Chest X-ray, AP view. Patient: 49 years old, sex M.
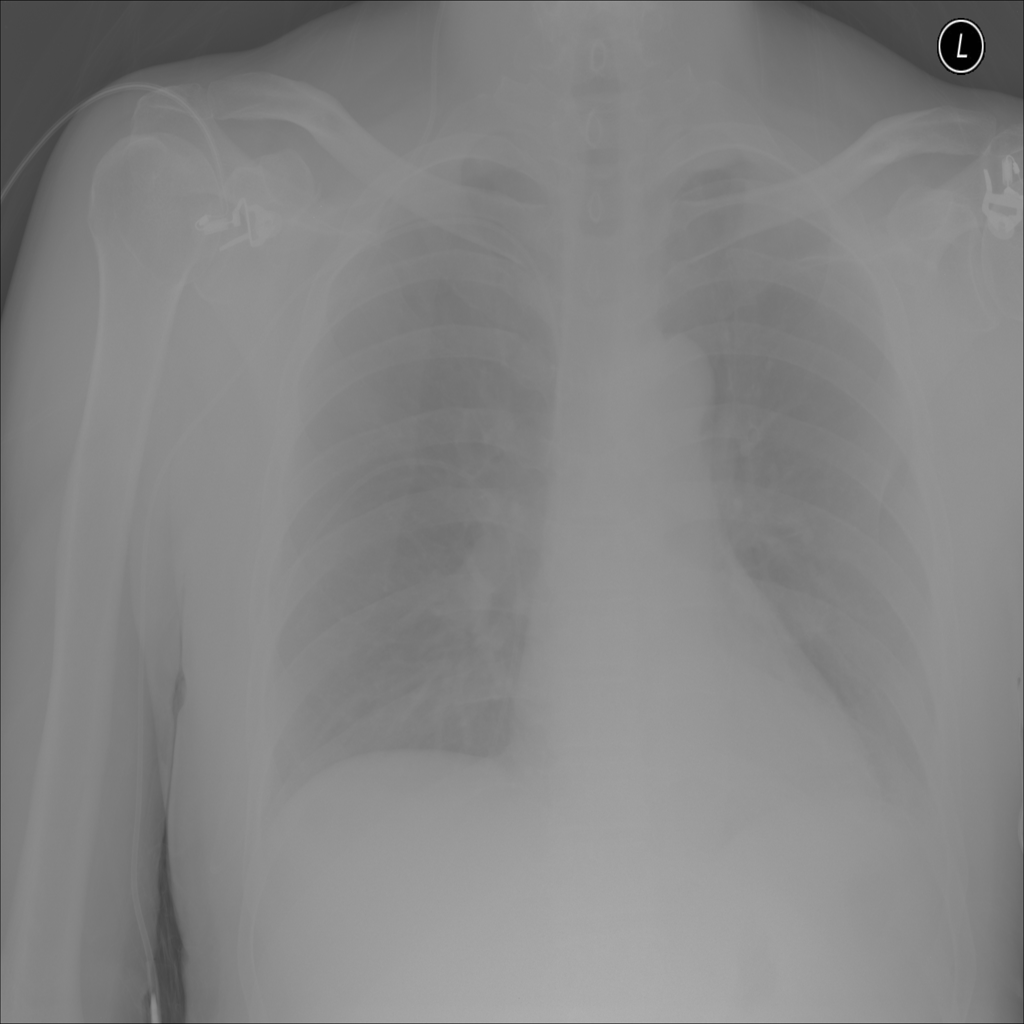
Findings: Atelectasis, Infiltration